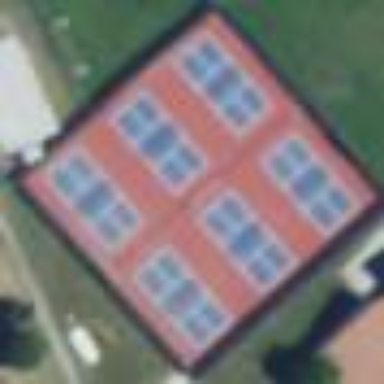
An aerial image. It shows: Tennis court on the leisure land pitch.